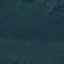
Land use / land cover: Forest